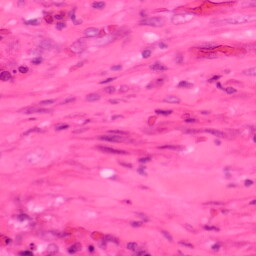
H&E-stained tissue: Colon